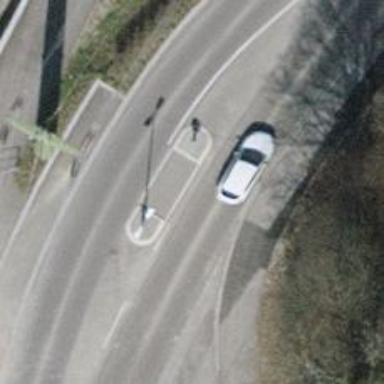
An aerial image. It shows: Asphalt sidewalk along the footway.